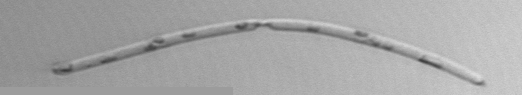
Label: Eucampia_morphytype1